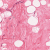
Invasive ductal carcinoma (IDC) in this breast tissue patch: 0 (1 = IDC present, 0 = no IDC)